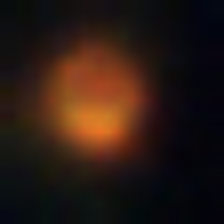
Taxon: NanoPlankton
Group: Other